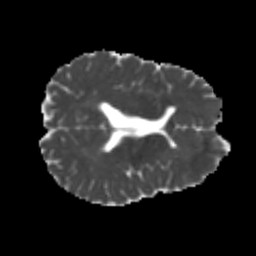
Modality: MD
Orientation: axial
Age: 24
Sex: male
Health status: healthy
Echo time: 0.074 s